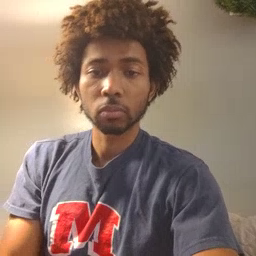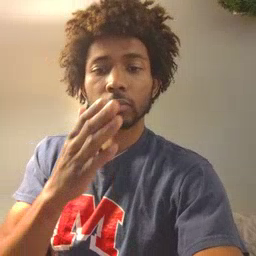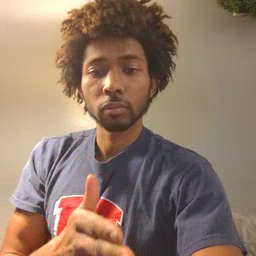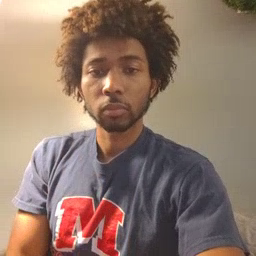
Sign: person